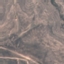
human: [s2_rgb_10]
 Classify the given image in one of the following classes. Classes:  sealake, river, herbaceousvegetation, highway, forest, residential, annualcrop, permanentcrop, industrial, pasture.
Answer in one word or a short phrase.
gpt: HerbaceousVegetation